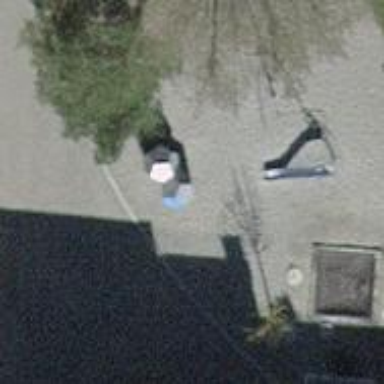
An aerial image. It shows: Climbing wall in the playground.